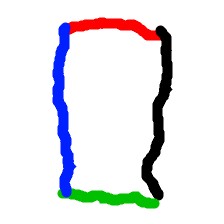
Shape: rectangle